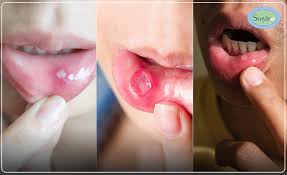
Condition: Mouth Ulcer